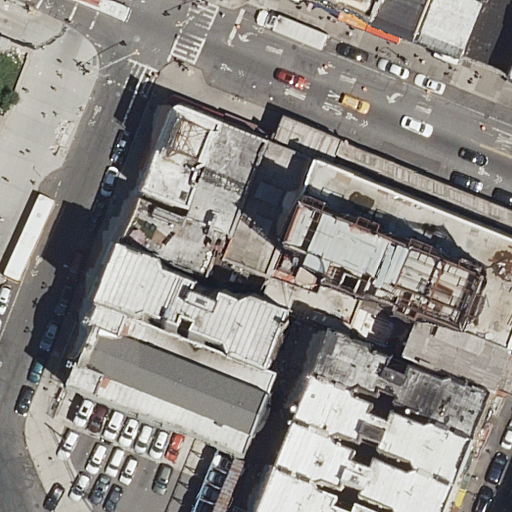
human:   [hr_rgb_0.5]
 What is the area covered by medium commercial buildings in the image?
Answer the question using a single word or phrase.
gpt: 0m2

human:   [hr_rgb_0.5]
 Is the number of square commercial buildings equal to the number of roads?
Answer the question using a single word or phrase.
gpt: no

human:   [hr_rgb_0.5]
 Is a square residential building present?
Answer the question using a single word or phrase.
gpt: no

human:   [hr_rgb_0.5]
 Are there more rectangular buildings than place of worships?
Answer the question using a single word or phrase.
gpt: yes

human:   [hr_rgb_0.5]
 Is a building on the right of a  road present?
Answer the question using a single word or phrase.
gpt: yes

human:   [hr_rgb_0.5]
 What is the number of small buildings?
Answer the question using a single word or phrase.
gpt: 5

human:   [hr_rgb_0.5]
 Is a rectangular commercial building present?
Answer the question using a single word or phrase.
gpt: no

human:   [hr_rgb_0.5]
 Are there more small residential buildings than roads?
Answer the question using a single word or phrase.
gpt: no

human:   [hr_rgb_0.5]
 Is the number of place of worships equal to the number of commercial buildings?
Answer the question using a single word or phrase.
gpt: no

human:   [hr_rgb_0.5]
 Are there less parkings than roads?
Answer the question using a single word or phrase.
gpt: yes

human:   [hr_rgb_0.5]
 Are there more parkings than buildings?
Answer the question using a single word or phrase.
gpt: no

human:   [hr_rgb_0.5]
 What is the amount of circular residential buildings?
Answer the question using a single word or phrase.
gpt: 0

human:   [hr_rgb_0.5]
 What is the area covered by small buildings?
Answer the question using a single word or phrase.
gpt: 186m2

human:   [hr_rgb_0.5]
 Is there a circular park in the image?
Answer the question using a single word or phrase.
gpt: no

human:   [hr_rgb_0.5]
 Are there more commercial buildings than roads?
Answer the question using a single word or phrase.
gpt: no

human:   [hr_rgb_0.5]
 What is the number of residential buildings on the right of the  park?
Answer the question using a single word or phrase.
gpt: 22

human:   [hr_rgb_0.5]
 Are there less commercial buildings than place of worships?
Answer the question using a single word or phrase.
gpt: yes

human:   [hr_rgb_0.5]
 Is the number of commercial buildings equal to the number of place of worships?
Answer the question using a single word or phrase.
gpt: no

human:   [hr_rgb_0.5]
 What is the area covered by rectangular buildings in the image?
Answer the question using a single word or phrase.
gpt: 1996m2

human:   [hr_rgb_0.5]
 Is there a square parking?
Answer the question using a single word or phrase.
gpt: no

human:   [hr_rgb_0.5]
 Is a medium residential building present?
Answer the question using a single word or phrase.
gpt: yes

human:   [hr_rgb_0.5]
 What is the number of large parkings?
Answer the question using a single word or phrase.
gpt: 1

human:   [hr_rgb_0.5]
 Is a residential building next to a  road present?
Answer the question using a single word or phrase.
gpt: yes

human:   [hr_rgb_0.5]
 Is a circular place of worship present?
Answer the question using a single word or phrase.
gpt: no

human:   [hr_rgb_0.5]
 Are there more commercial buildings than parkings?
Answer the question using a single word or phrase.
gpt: no

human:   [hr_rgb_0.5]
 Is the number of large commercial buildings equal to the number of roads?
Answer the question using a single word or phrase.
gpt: no

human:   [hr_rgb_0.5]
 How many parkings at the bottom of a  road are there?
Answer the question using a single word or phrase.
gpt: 1

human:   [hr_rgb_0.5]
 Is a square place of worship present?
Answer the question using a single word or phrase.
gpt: no

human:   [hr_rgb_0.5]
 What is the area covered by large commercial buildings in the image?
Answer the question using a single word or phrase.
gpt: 0m2

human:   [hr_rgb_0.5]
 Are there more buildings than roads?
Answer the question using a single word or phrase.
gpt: yes

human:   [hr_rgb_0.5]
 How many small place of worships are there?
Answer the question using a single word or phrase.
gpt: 0

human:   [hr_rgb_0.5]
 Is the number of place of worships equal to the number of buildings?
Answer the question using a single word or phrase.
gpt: no

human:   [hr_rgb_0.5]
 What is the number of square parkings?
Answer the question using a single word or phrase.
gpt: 0

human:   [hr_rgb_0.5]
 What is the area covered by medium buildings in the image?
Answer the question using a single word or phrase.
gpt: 3561m2

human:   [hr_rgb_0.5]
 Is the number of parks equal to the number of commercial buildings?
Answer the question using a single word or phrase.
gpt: no

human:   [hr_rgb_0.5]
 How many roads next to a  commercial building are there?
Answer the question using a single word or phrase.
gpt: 0